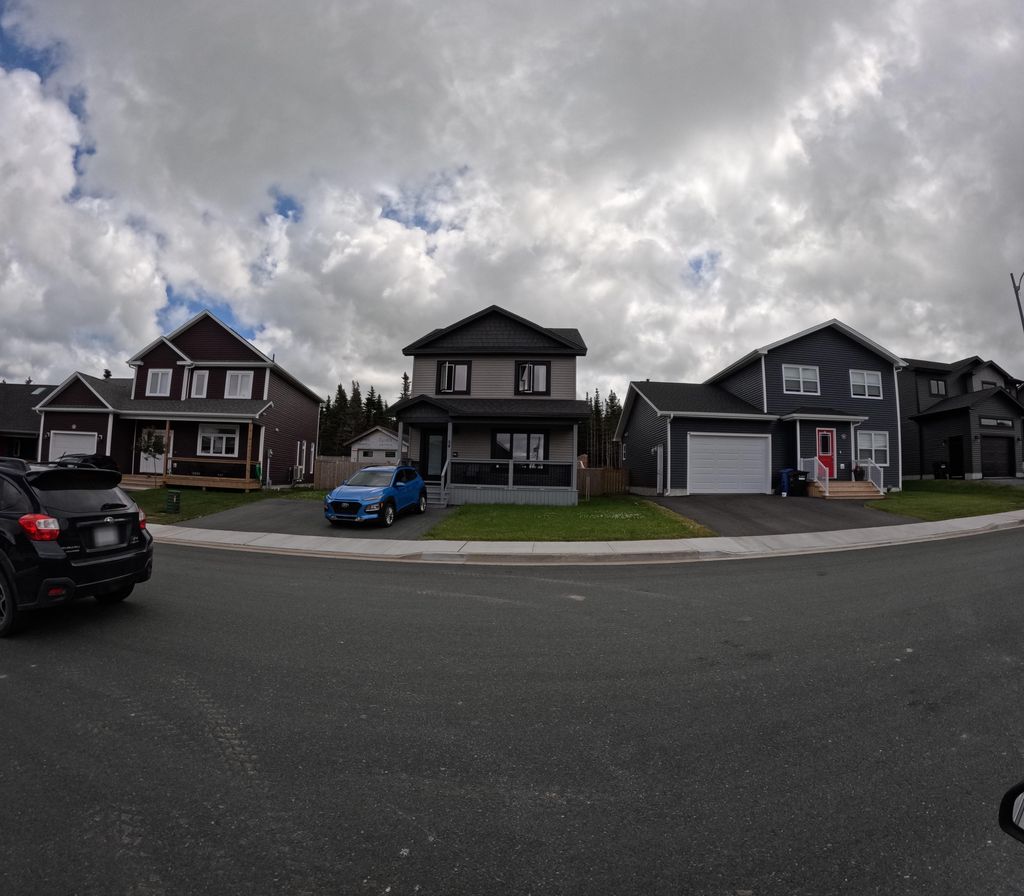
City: st_johns